Interaction volume radius: 5 \u00c5
Interaction volume height: 15 \u00c5
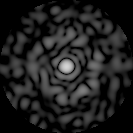
Disorder parameter: 0.8802